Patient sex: M
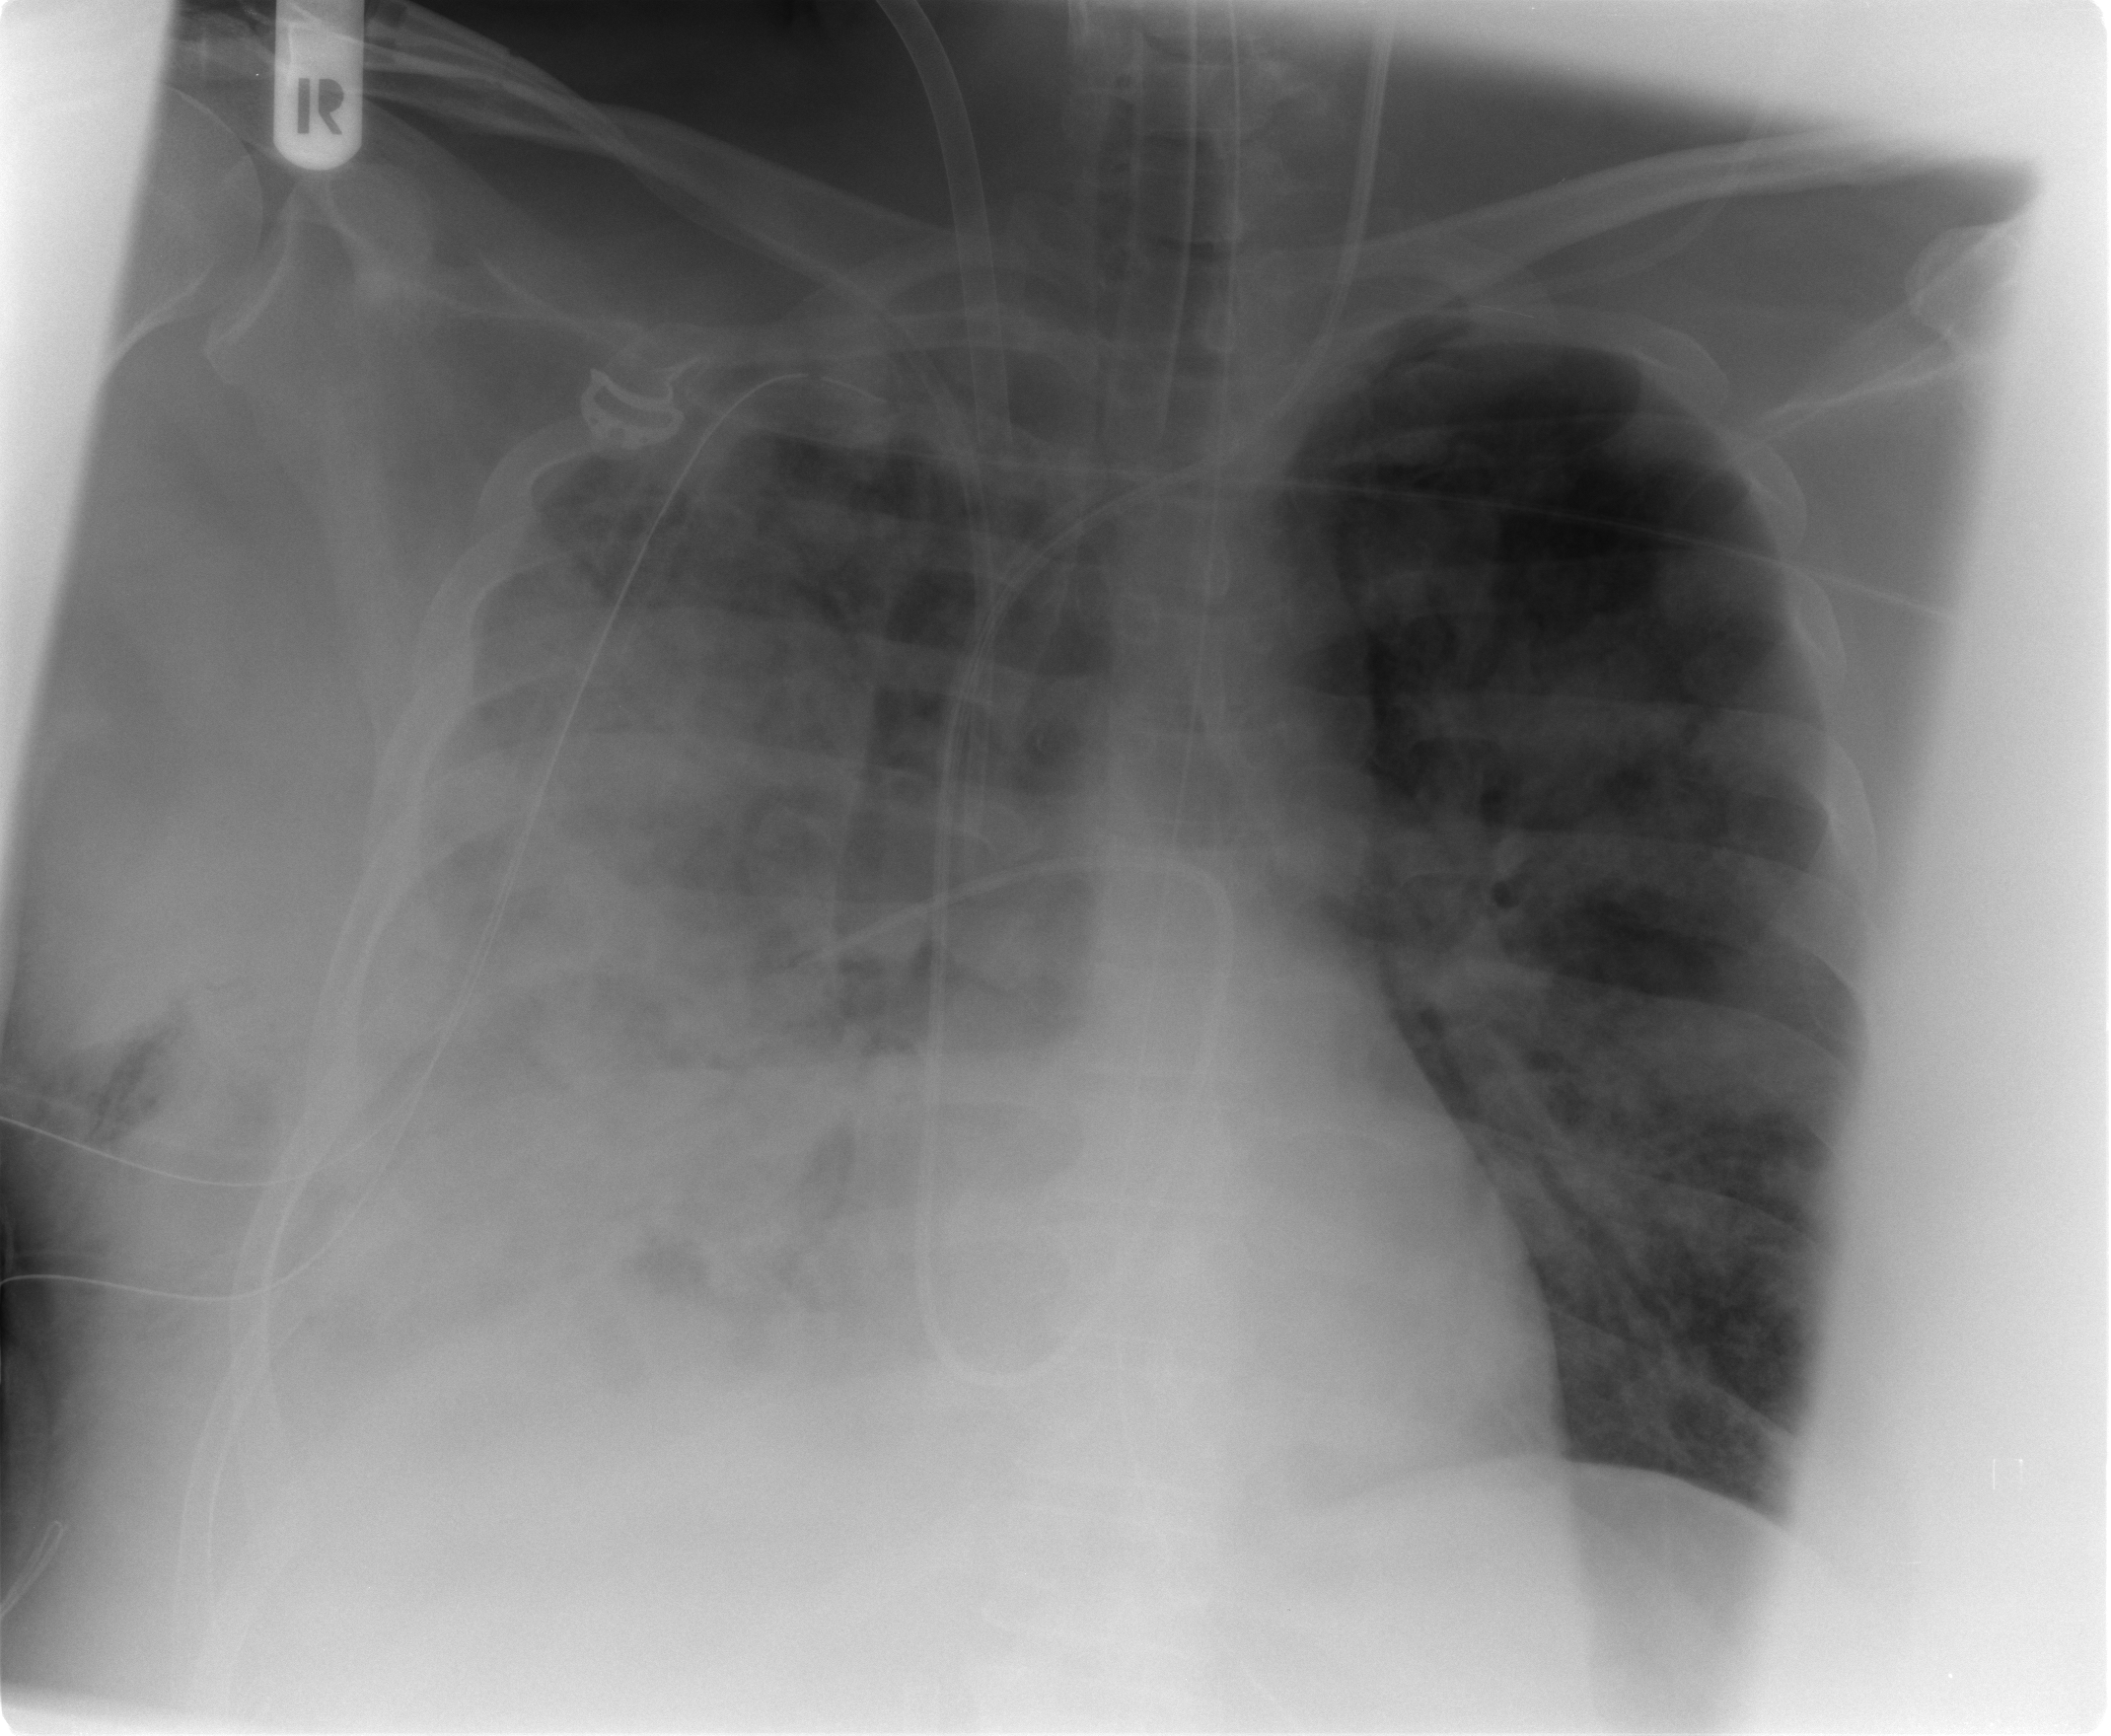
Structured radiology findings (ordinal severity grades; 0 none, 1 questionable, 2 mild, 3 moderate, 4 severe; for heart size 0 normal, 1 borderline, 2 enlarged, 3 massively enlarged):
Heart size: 0
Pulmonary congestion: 0
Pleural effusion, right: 3
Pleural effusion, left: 0
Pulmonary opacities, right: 4
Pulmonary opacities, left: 3
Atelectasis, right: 4
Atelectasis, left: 2